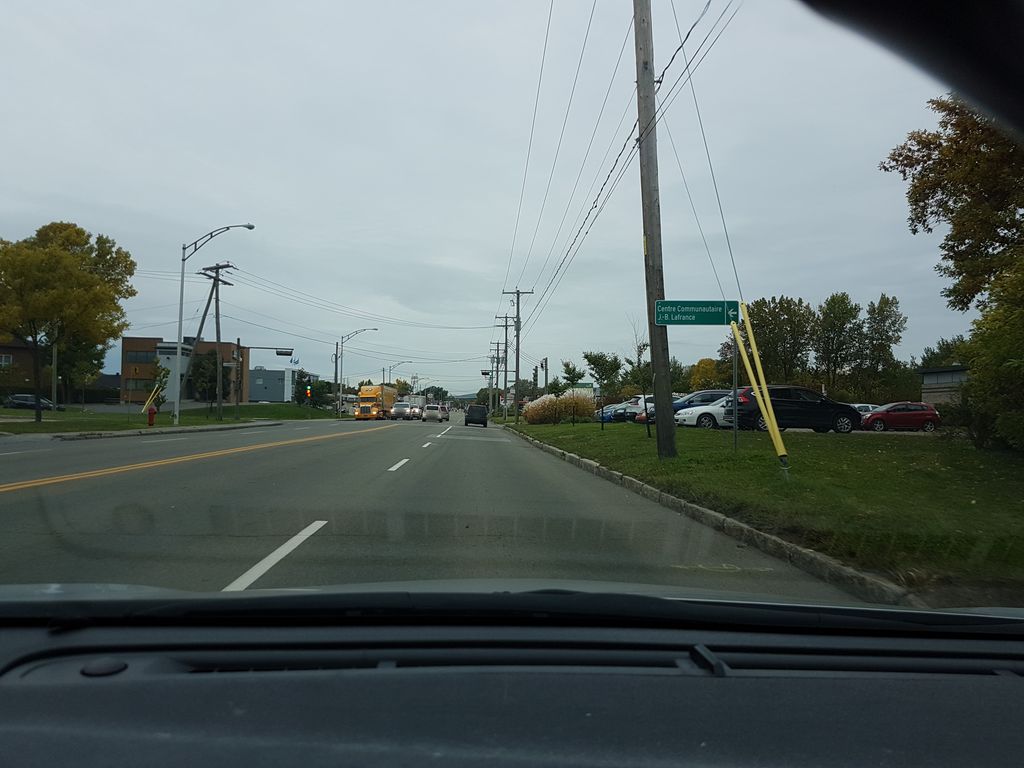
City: quebec_city